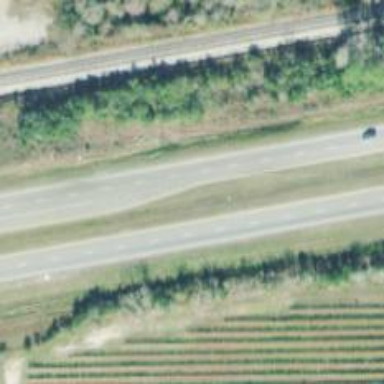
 surfaced with asphalt. It is classified as trunk highway."